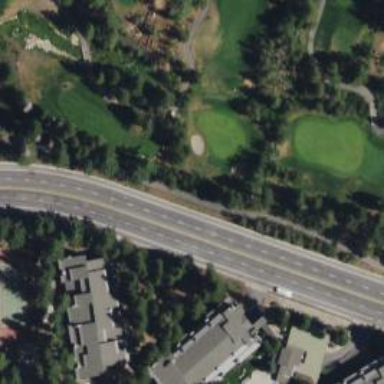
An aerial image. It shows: Golf tee.